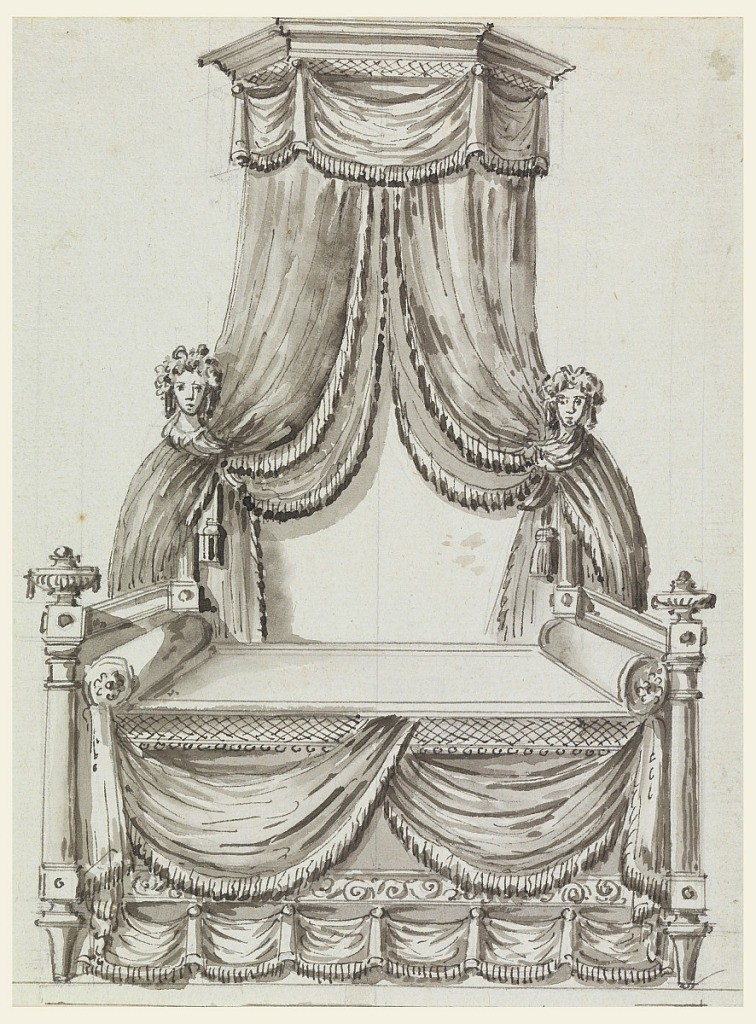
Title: Original Drawing, Cahier VIII, plate 1
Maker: Richard de Lalonde, French, active 1780–96
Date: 1780–96
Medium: Pen and black ink, brush and wash on greenish laid paper
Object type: Drawing
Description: Side view of canopied bed with draping at wall decorated with female busts.